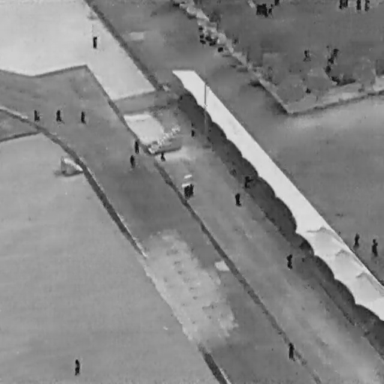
There are 18 People in the infrared image.